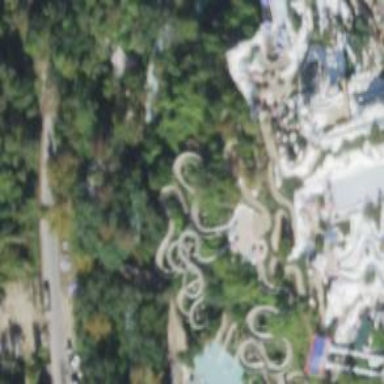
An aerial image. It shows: Water slide attraction.